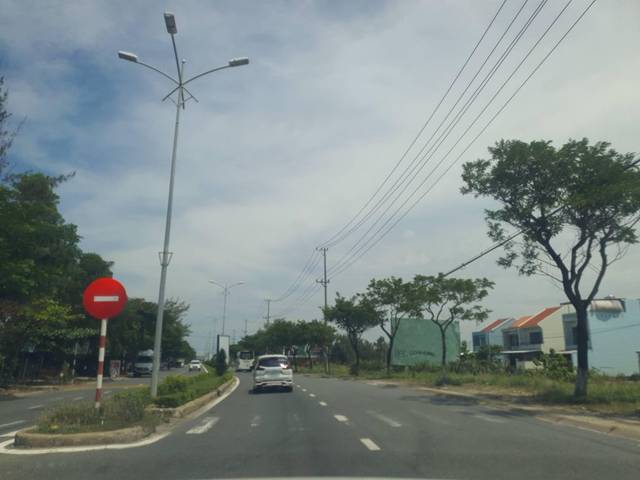
Region: Vietnam
Coordinates: 15.912, 108.336